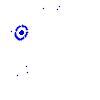
Particle: electron